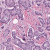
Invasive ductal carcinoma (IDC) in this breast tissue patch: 1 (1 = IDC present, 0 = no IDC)